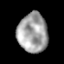
Tissue: lung
Cell type: Endothelial cells
Senescence score: 0.2014
Nuclear area (px): 1152
Mean DAPI intensity: 162.041